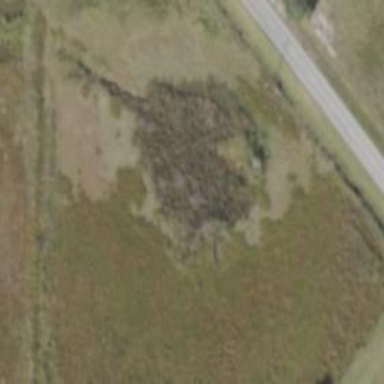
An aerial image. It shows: Marshy wetland area.